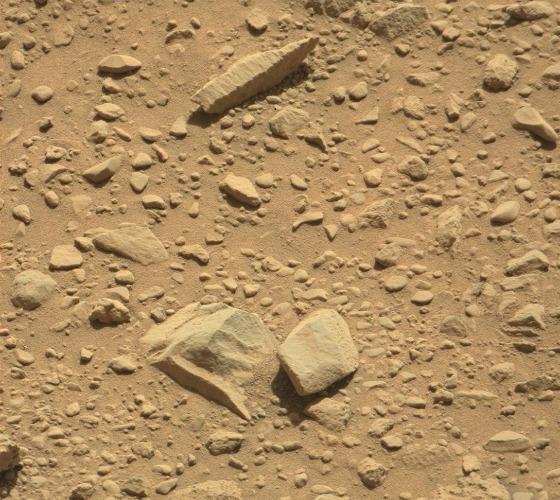
Terrain classes present: Gravel / Sand / Soil, Rock, Shadow